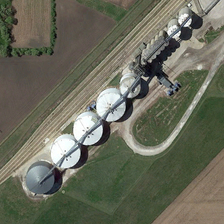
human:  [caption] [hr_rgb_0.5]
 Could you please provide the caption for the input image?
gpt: the storage tanks are arranged in a line .

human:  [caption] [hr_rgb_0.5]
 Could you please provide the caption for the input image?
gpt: a row of storage tanks is near railways .

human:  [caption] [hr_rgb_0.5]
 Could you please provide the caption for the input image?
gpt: the storage tanks are arranged in a line .

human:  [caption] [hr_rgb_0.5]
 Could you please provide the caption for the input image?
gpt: a row of storage tanks is near railways .

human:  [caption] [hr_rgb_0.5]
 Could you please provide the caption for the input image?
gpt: a row of storage tanks is near railways .